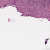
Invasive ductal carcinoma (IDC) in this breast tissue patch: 0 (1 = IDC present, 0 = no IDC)